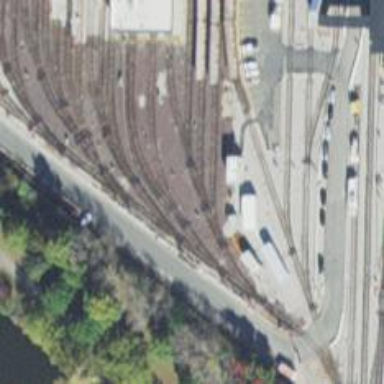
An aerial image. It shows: Yard area with electrified rail tracks.